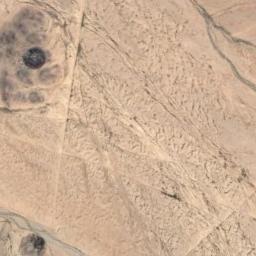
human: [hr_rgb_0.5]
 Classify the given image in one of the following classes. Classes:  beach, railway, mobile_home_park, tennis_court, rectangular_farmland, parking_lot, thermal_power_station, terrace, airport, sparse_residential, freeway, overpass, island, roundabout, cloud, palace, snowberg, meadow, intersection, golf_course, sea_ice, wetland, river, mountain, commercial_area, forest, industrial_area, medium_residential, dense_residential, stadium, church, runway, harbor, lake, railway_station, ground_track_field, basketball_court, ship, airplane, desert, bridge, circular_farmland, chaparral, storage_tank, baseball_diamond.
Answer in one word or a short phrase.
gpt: desert